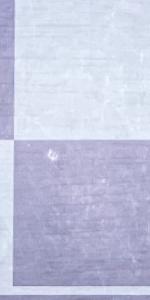
Label: Empty